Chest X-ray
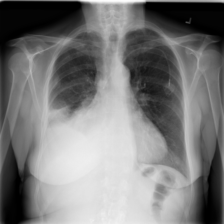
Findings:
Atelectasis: negative
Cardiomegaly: negative
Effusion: negative
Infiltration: negative
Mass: negative
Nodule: positive
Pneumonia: negative
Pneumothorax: negative
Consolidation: negative
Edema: negative
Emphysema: negative
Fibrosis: negative
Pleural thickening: negative
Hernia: negative